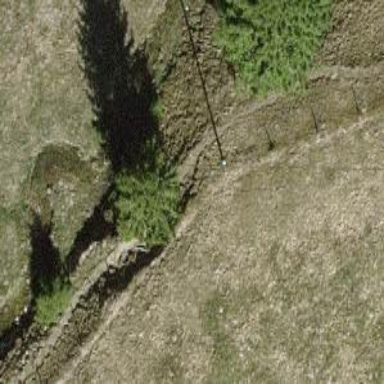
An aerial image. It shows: Beautiful tree in nature.